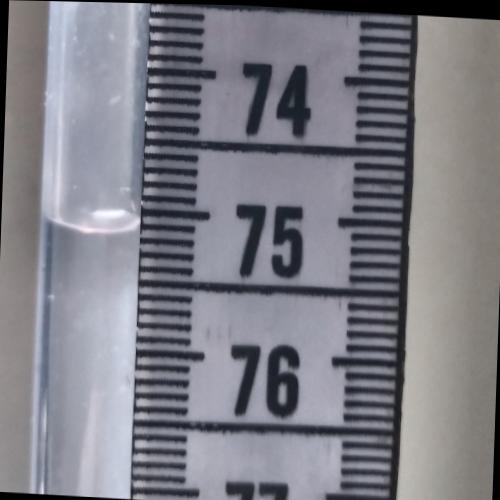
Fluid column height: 75.1 cm